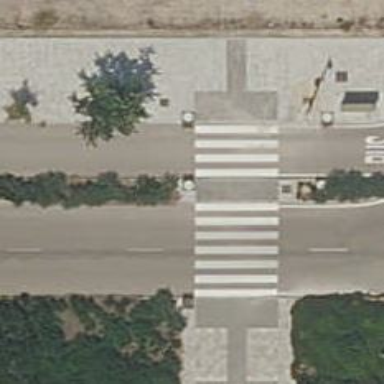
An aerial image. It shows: Uncontrolled crossing on the road.